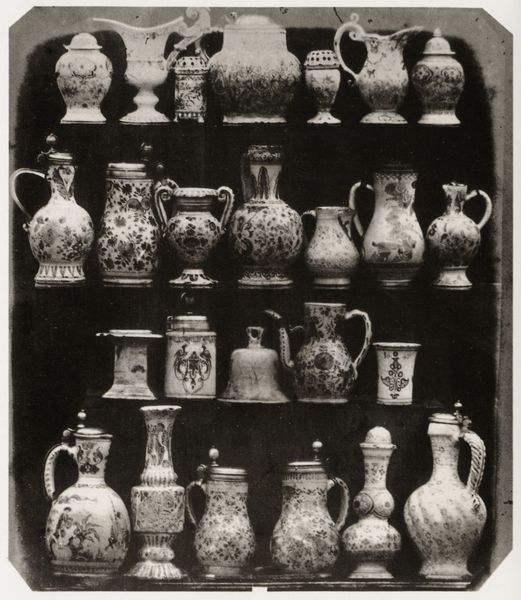
Titel: 25 Gefäße mit deutschen und niederländischen Fayencen aus verschiedenen Fabriken. 17. und 18. Jahrhundert (1/6 Naturgröße, Liegnitz)
Künstler: Ludwig Belitski
Standort: Berlin
Institution: Hochschule der Künste, Hochschulbibliothek
Schlagwörter: weiß, blume, blumen, geschwungen, grau, holz, schaufenster, schwarz, muster, ornament, zylinder, regal, wand, rahmen, knopf, rund, amphore, henkel, kanne, keramik, krug, ranken, stilleben, vase, topf, schrank, formen, füsse, dekoration, floral, ornamente, verzierung, sauciere, vasen, bretter, bauch, bemalt, foto, fotografie, photographie, gemustert, töpfe, griff, becher, bierkrug, deckel, gefäß, zinn, offen, verkauf, fuss, dose, motiv, porzellan, geschirr, viele, schwarzweiß, reihe, bier, vitrine, photo, verziert, ausstellung, china, wappen, griffe, tassen, serie, geblümt, krüge, glocke, antik, teekanne, regale, sammlung, museum, steingut, pokal, porzellanmalerei, bemalung, blumenmotiv, prozellan, gefäße, fotographie, miniatur, szenen, kannen, behälter, aufnahme, porcellan, aufbewahrung, zerbrechlich, humpen, deckelvase, historisch, ausguss, henkelvase, karaffen, dosen, zinndeckel, seidel, bierkrüge, aufstellung, nadar, töpferware, aufzählung, blumenmotive, bechälter, geschlosse, weinkrüge, küge, schnuten, gießer, regalbretter, breter, foft, krügge, dingis, jupp, ffoto, blumen fuss